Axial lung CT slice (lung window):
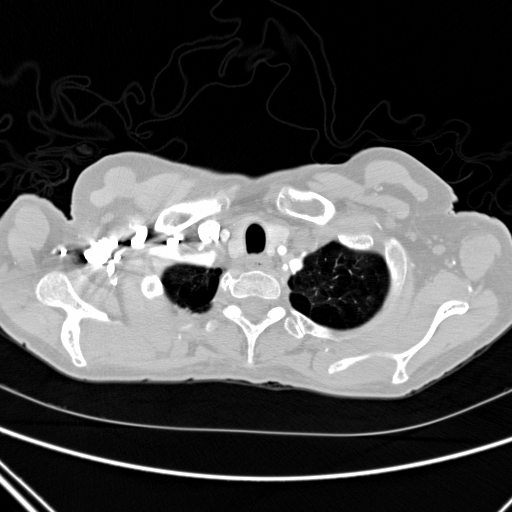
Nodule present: no